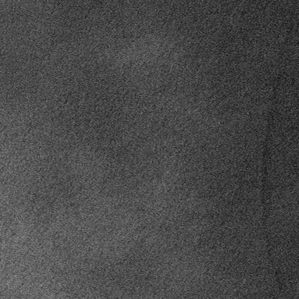
Label: frost